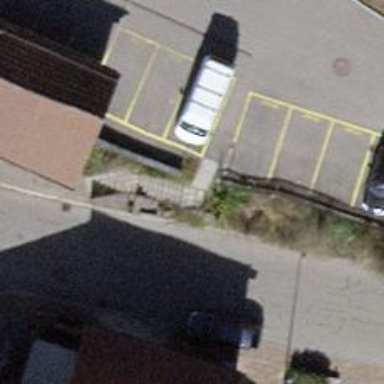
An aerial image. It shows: Steps made of paving stones.